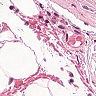
Metastatic tissue present: no